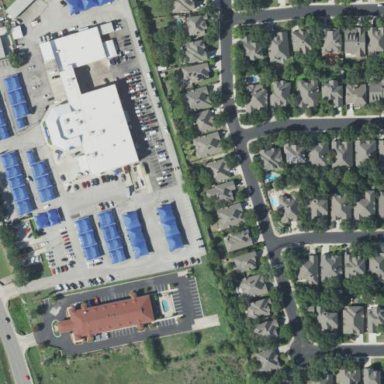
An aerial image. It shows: Car shop.